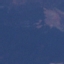
Land use / land cover: HerbaceousVegetation